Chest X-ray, AP view. Patient: 60 years old, sex F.
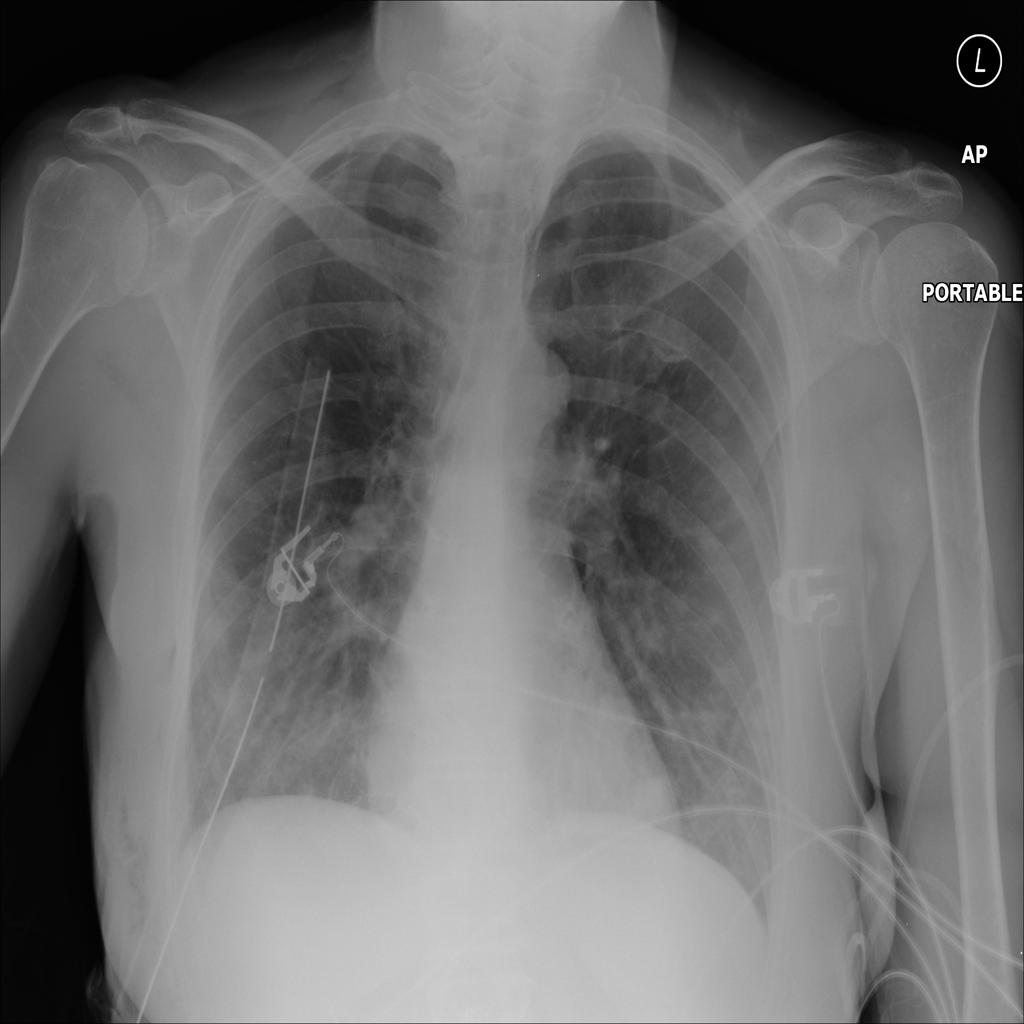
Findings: Pneumothorax